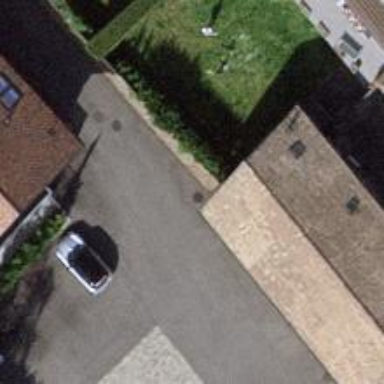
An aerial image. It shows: Footway surfaced with paving stones.